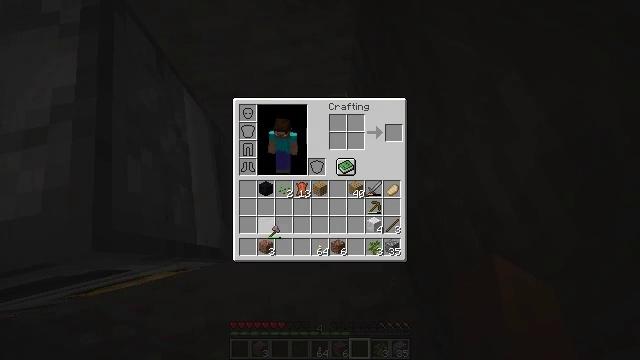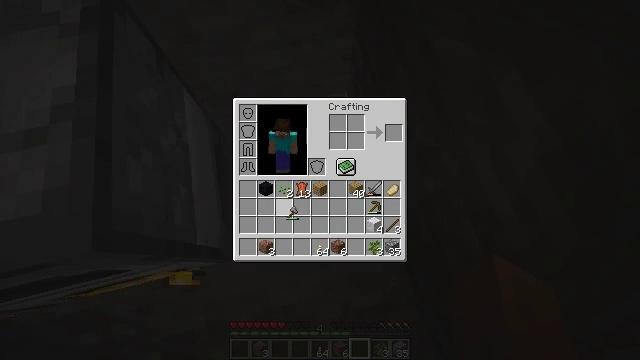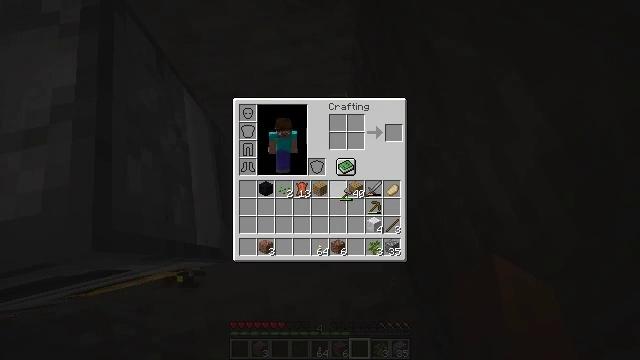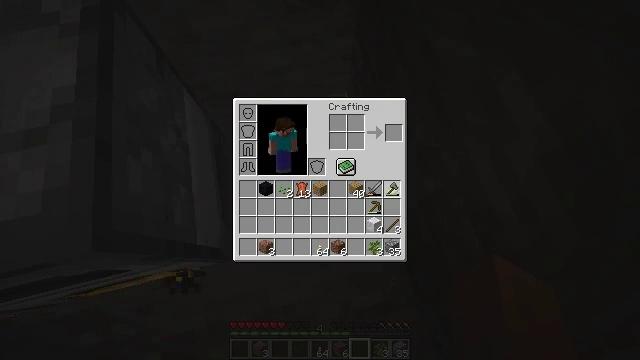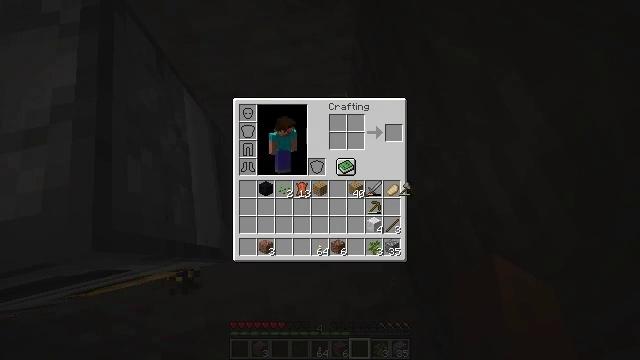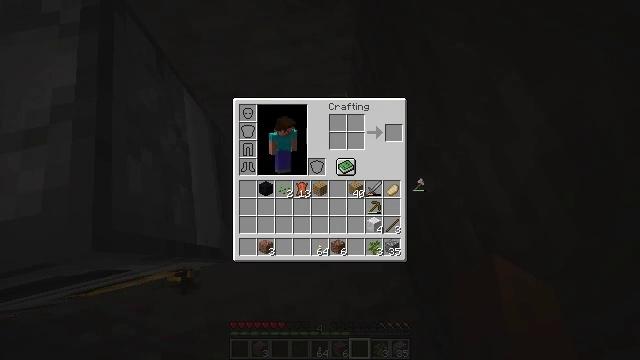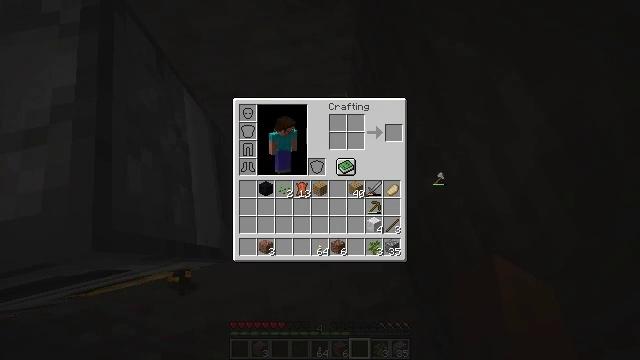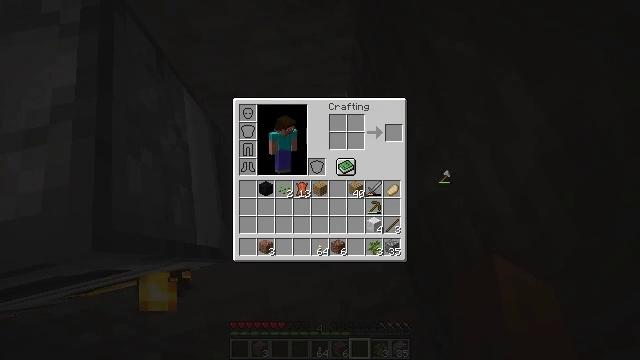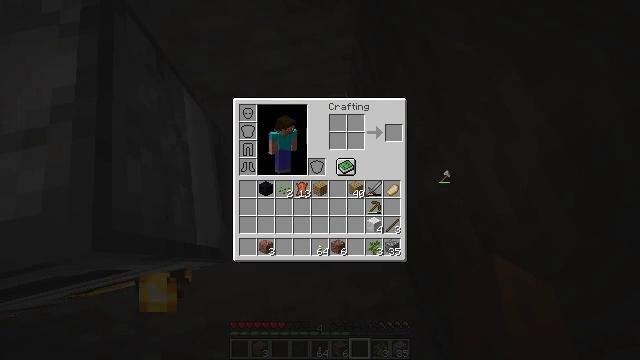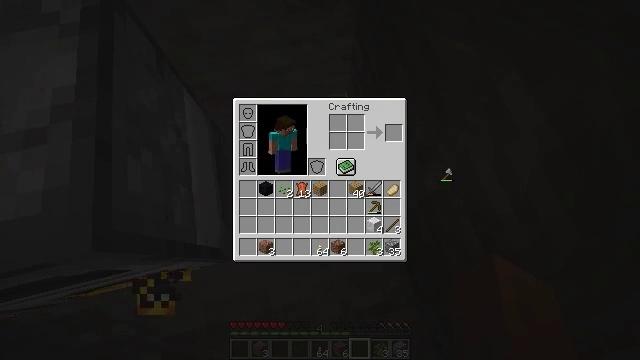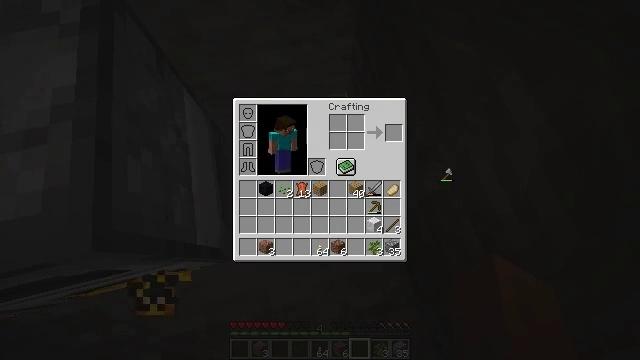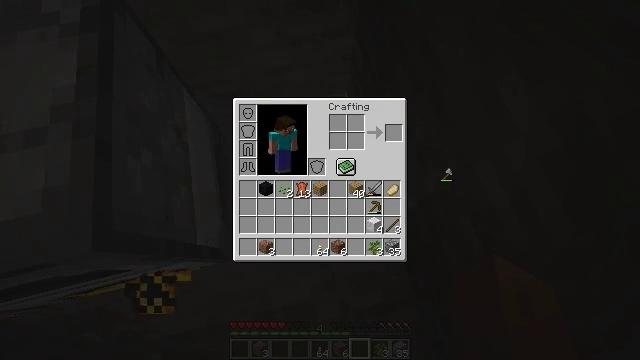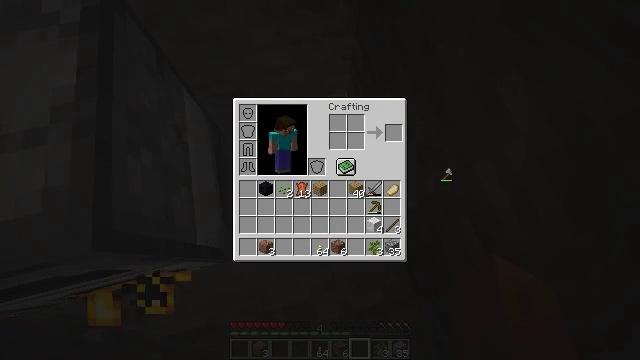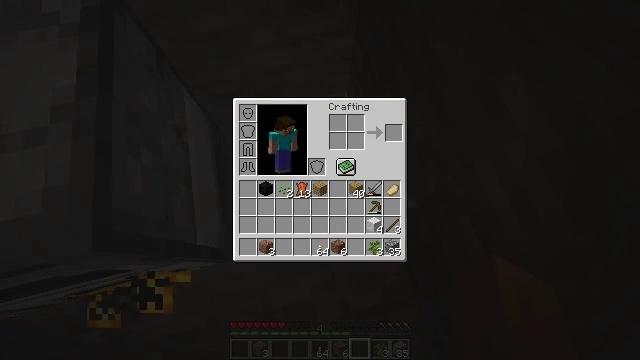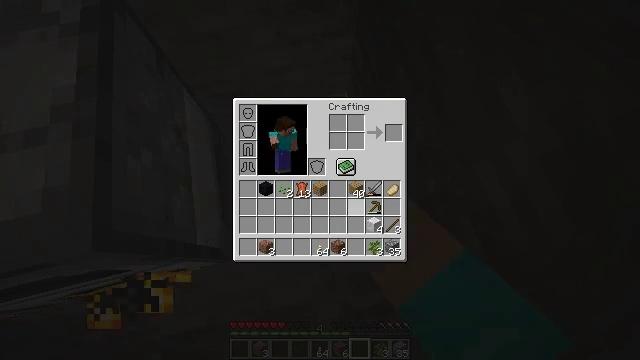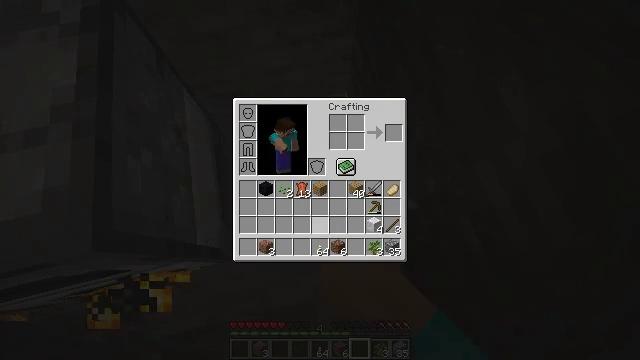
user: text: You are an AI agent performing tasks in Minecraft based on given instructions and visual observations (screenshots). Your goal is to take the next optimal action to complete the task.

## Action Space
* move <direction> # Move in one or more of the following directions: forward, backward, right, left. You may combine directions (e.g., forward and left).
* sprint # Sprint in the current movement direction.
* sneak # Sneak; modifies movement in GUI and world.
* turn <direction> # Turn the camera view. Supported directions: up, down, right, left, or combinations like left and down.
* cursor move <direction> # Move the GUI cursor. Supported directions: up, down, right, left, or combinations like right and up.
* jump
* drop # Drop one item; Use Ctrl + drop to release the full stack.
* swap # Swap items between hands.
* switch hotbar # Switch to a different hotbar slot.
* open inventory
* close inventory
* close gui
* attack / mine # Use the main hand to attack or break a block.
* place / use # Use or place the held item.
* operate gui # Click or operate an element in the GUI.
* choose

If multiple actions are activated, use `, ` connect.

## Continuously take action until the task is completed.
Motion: motion action
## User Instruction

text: Drop a stone axe.
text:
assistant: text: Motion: cursor move right and up
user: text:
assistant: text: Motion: cursor move right and up
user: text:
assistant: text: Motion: cursor move right
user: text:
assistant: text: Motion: cursor move right
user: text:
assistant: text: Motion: cursor move right
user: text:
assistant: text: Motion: cursor move right
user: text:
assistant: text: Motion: no_op
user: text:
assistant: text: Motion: no_op
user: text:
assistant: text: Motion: no_op
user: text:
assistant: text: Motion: operate gui
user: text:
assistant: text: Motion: operate gui
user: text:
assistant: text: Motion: operate gui
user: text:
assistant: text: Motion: cursor move left and down
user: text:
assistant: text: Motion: cursor move left and down
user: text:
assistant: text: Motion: cursor move left and down
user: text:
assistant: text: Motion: cursor move left
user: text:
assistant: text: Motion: cursor move left
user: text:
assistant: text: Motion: no_op